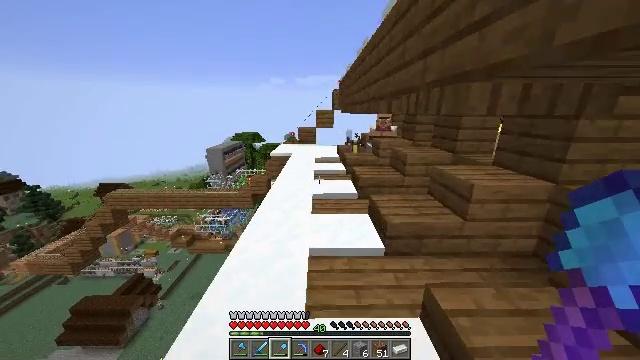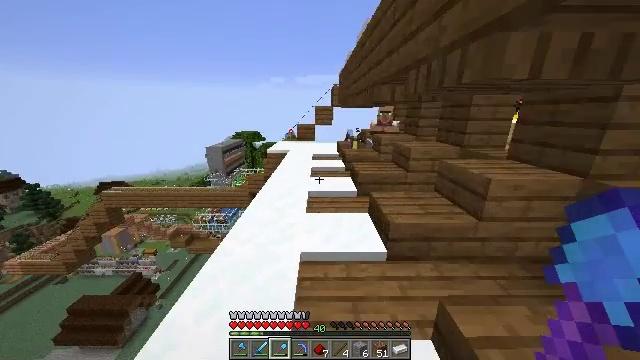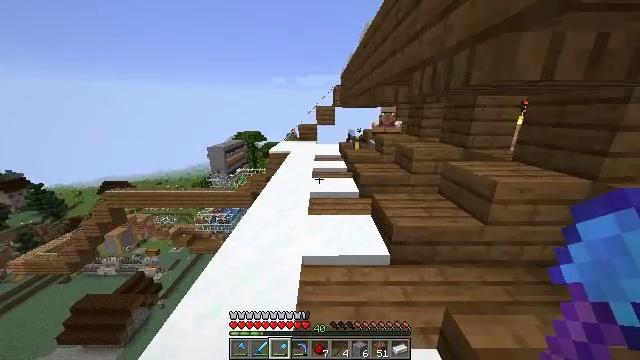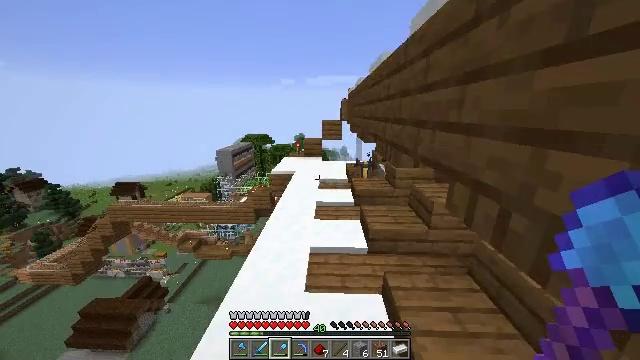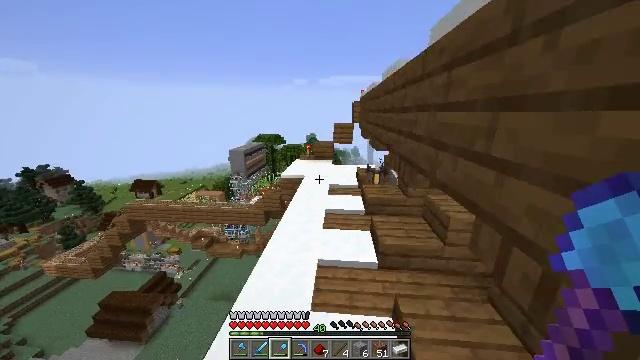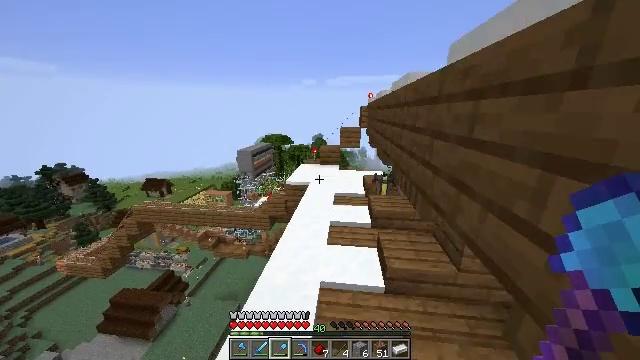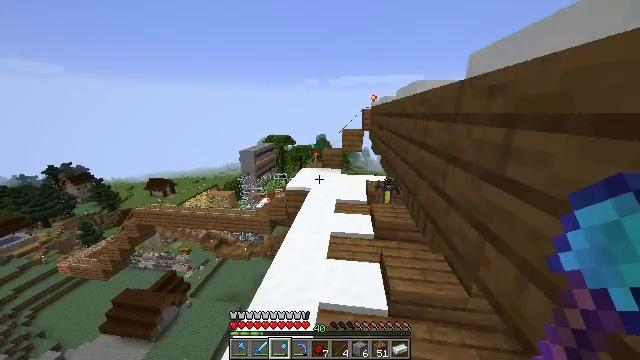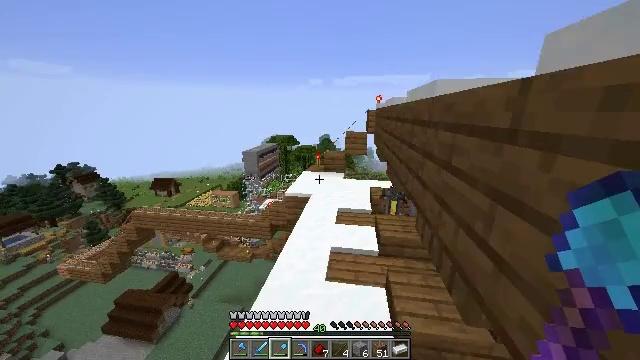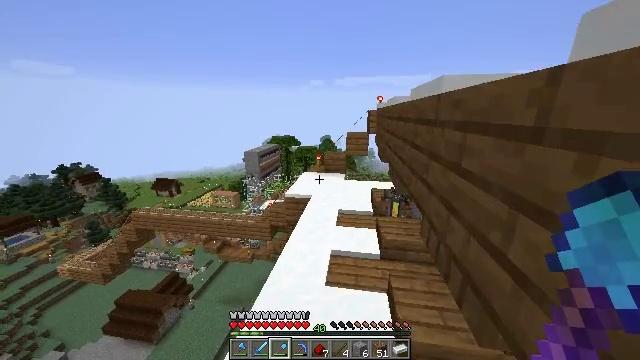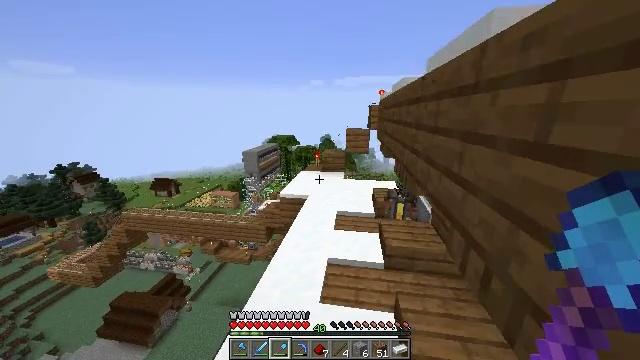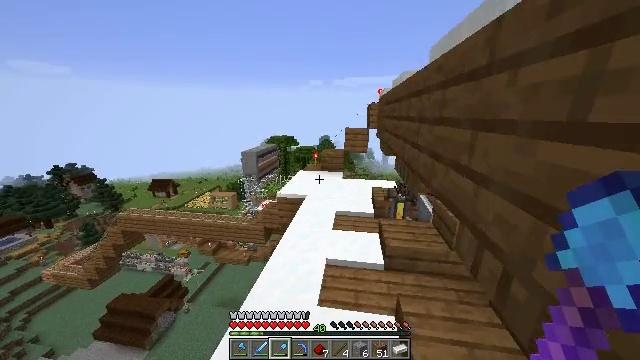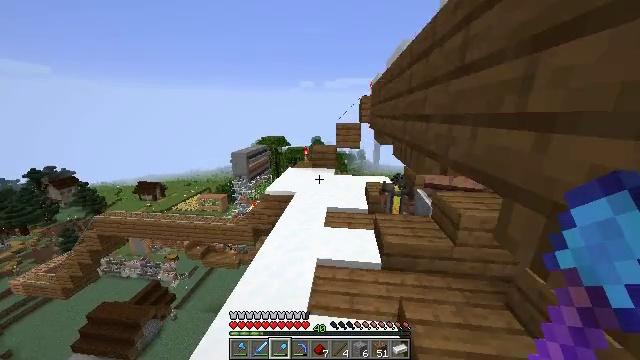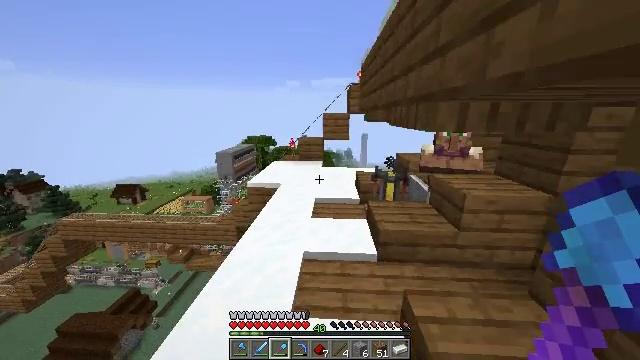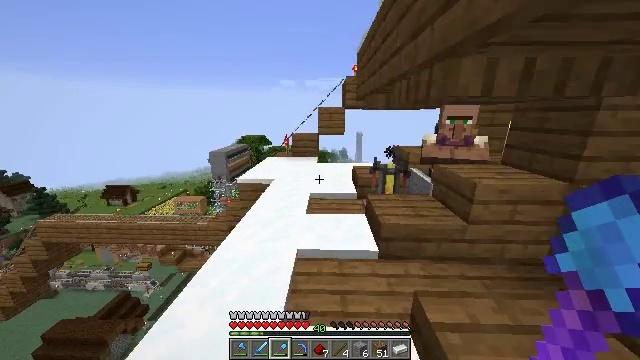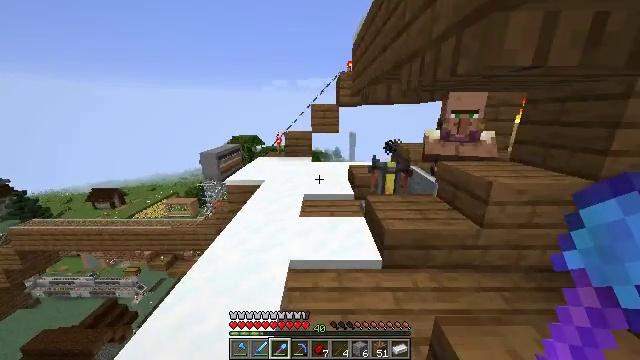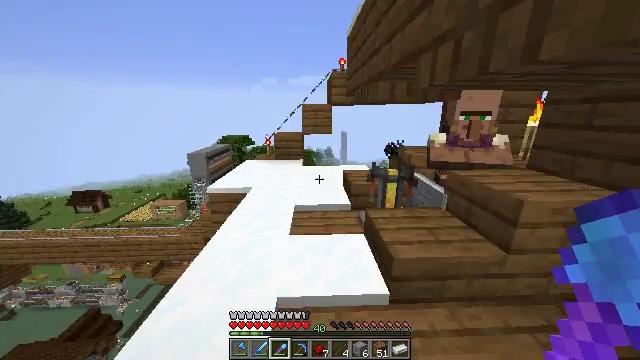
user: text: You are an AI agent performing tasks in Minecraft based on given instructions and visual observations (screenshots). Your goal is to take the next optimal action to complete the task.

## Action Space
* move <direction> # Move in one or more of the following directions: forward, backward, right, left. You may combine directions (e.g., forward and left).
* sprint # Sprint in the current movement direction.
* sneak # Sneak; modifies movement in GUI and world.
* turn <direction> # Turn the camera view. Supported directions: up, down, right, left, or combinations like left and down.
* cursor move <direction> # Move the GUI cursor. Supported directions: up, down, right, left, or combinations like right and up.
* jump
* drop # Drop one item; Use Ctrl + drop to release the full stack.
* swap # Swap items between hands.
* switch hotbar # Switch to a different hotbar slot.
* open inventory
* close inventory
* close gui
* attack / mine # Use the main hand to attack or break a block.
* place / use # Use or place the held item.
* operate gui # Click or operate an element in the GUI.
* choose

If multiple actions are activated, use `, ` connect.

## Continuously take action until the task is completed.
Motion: motion action
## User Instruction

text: Prepare materials and make redstone.
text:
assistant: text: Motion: move forward, jump
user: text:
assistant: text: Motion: move forward, jump
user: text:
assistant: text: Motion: move forward, turn left, jump
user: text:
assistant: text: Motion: move forward, sprint, turn left, jump
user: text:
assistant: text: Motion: move forward, sprint, turn left, jump
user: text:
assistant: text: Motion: move forward, sprint, jump
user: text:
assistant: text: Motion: move forward, sprint, turn left, jump
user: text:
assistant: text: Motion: move forward, jump
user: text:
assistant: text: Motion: move forward, jump
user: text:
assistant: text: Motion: move forward, jump
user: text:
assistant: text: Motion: move forward, turn right
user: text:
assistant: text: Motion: move forward, turn right
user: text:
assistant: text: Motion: move forward, turn right
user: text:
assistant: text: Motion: move forward, turn right
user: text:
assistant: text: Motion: move forward, turn right
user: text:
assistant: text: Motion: move forward, turn right
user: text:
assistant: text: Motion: move forward, turn right
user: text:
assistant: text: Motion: move forward, turn right
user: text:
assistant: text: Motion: move forward, turn right
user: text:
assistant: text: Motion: move forward, turn right
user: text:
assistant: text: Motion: move forward, turn right
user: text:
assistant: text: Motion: move forward and move left, turn right
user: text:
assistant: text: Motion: move forward and move left, turn right
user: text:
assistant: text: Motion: move left, turn right
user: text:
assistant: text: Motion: move left, turn right
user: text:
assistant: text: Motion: turn right
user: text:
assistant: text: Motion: turn right and up
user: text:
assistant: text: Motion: turn right and up
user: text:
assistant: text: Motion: turn up
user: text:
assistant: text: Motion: no_op